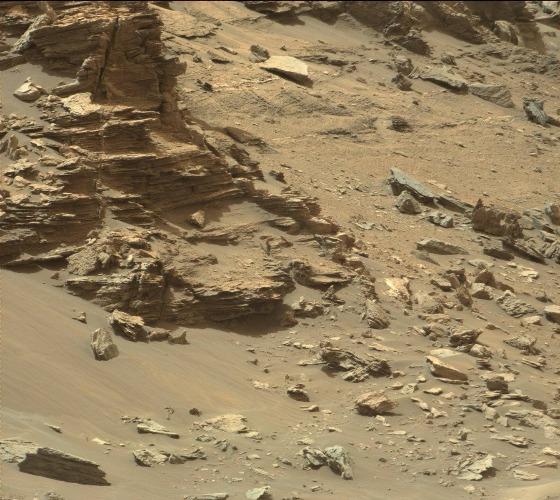
Terrain classes present: Bedrock, Gravel / Sand / Soil, Rock, Shadow